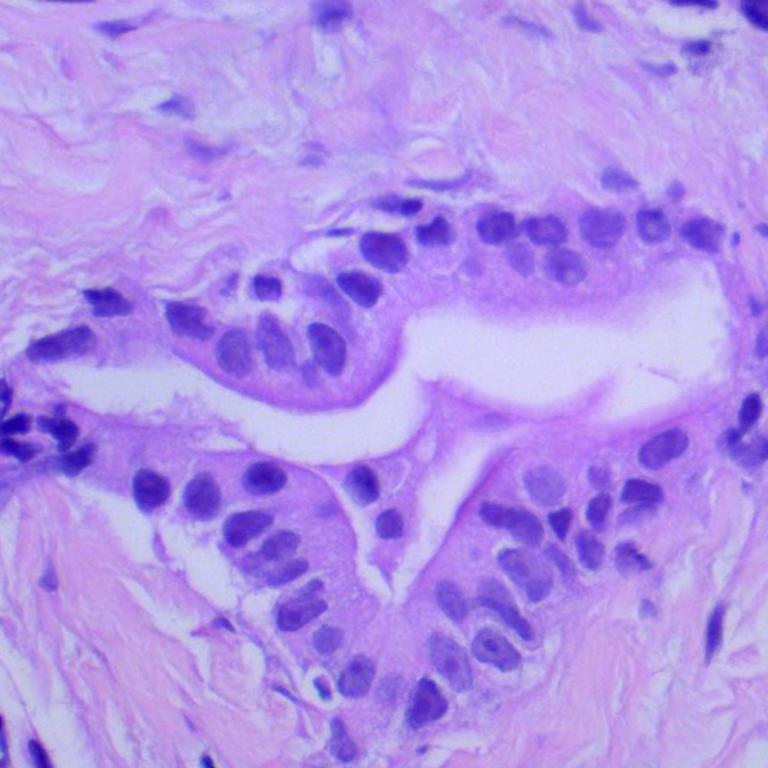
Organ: lung
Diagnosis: adenocarcinomas